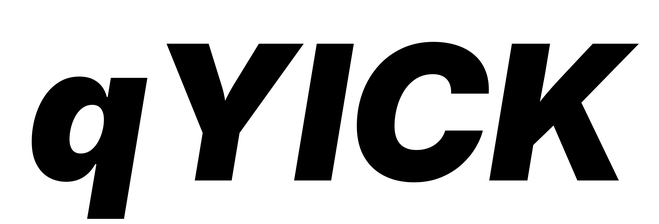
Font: Inter-Italic_Black_Italic